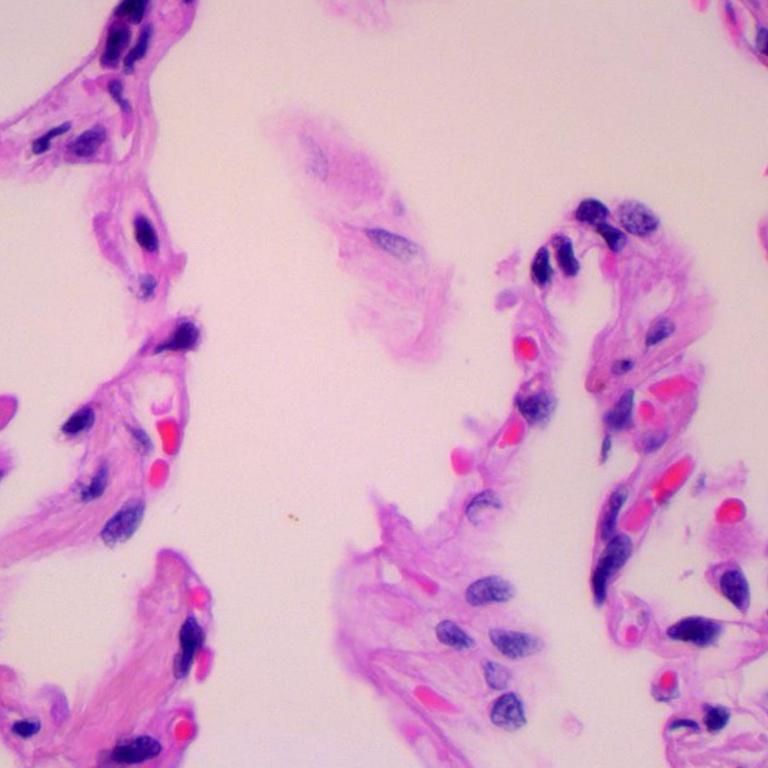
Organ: lung
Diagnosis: benign